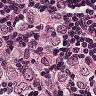
Metastatic tissue present: yes